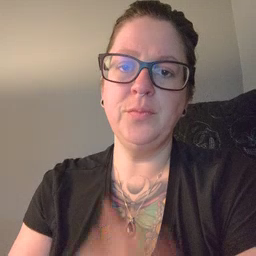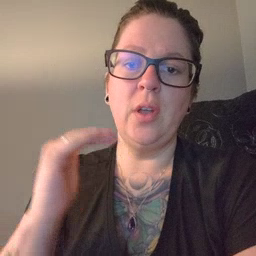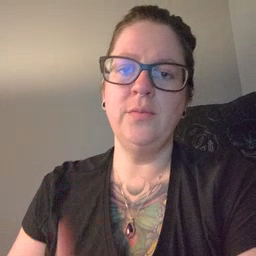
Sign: child